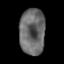
Tissue: prostate
Cell type: T cells
Senescence score: 0.3356
Nuclear area (px): 1151
Mean DAPI intensity: 106.912